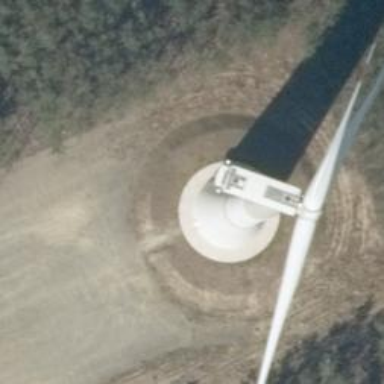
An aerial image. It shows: Wind power generator.